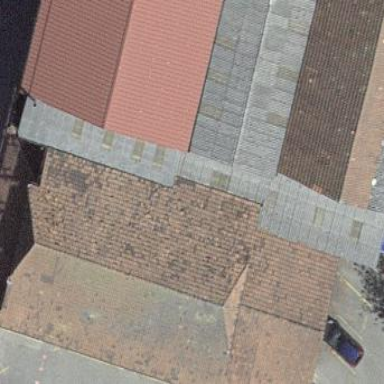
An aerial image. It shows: Industrial building.